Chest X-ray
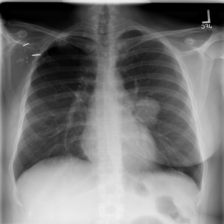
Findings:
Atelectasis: negative
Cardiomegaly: negative
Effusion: negative
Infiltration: negative
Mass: positive
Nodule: negative
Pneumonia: negative
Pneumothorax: negative
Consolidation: negative
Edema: negative
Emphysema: negative
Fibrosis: negative
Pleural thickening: negative
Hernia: negative